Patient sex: F
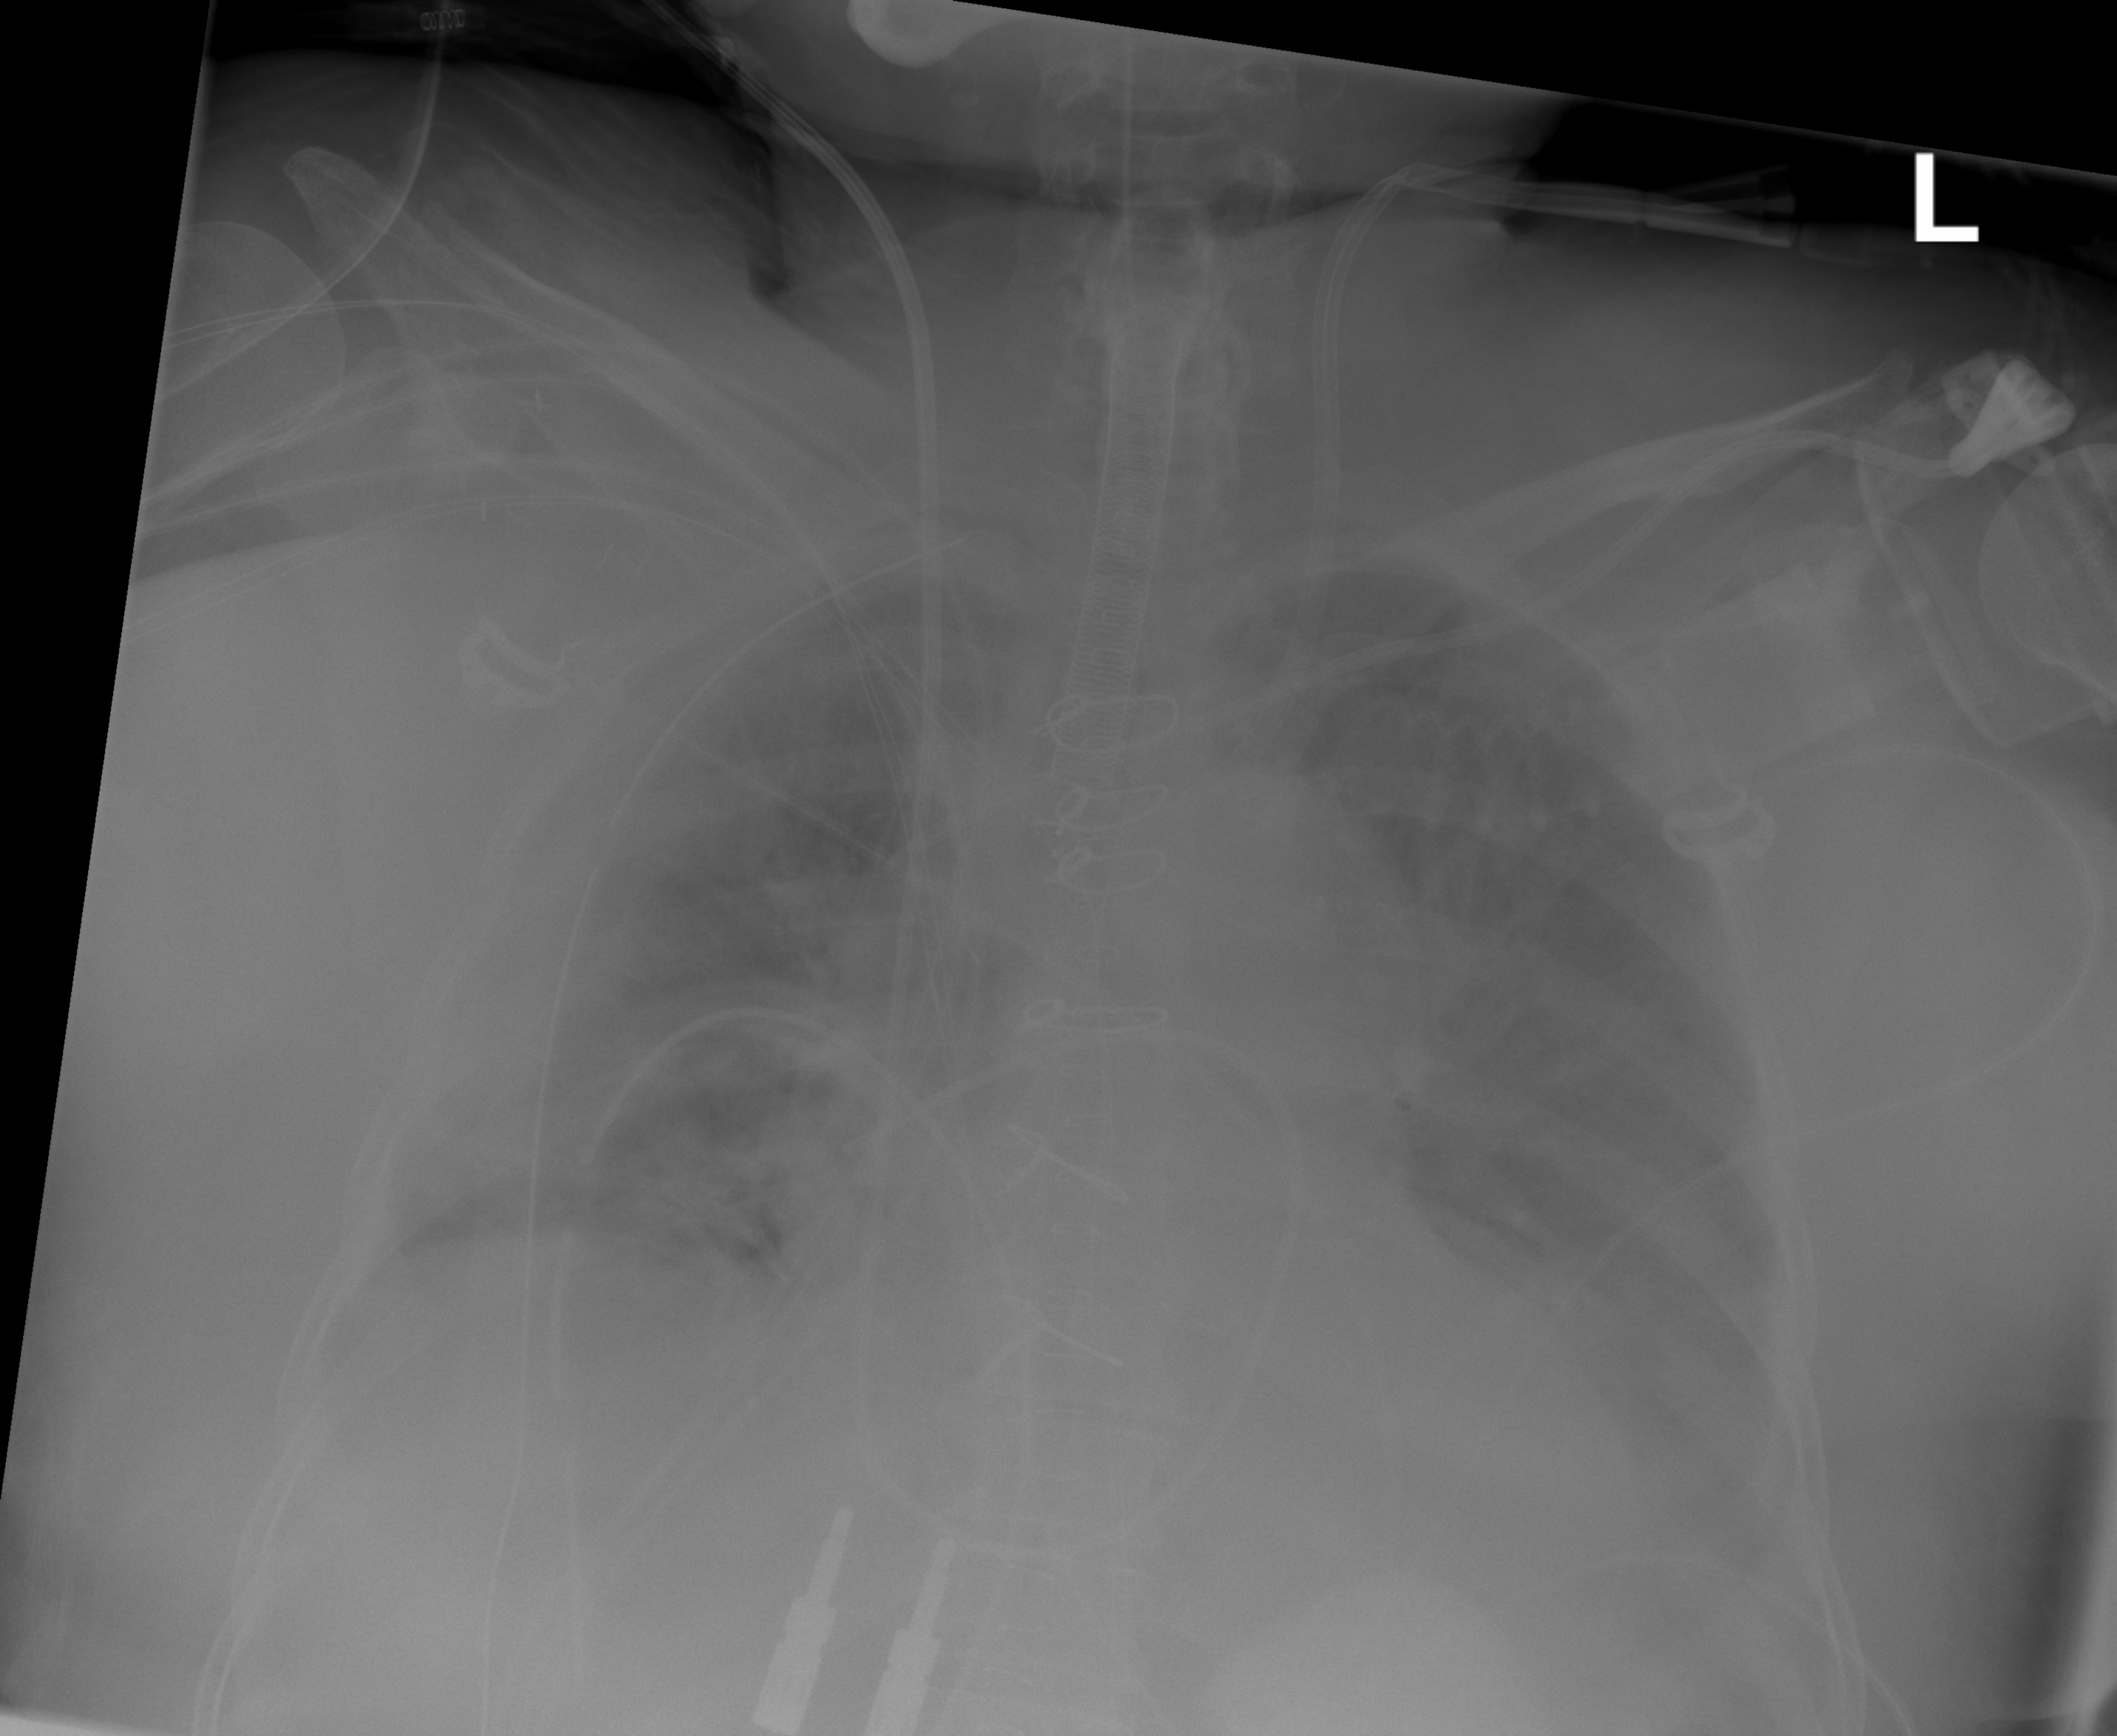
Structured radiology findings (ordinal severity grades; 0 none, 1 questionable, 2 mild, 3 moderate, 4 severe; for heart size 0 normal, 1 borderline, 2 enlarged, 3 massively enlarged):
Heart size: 2
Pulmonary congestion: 0
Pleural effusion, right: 2
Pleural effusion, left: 2
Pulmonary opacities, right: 2
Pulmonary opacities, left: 0
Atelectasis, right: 2
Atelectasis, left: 2